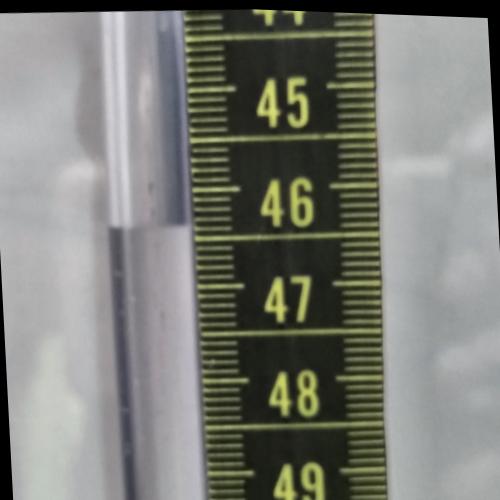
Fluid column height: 46.4 cm